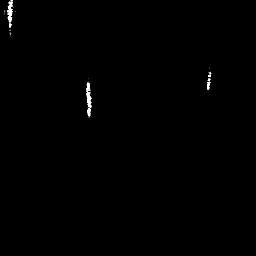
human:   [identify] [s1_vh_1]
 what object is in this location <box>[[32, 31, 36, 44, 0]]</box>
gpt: <ref>1 small ship at the center</ref>